Field crop: maize
Growth stage: 2
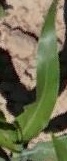
Species: maize